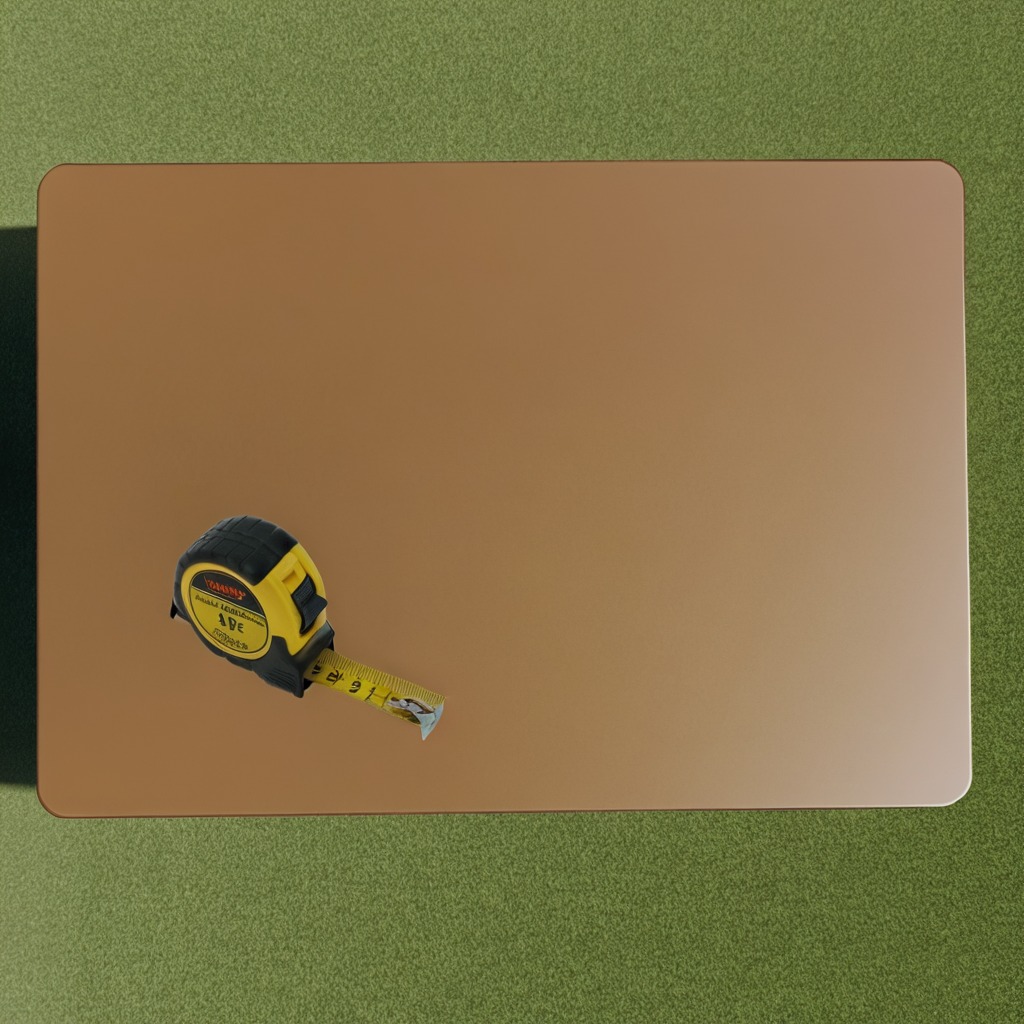
A measuring tape lies on a clean utility table in a temporary outdoor tool station afternoon light present textured surface.